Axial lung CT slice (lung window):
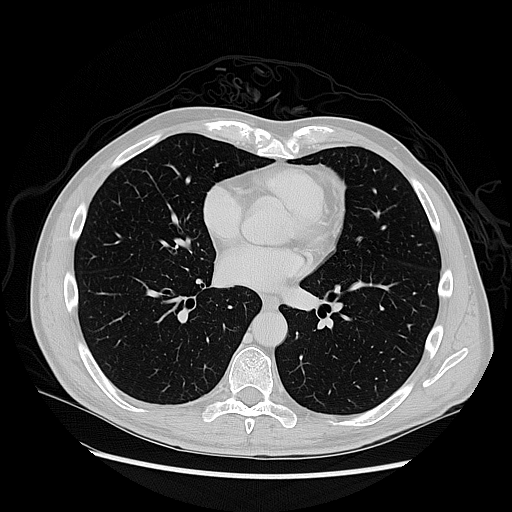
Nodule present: no